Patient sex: M
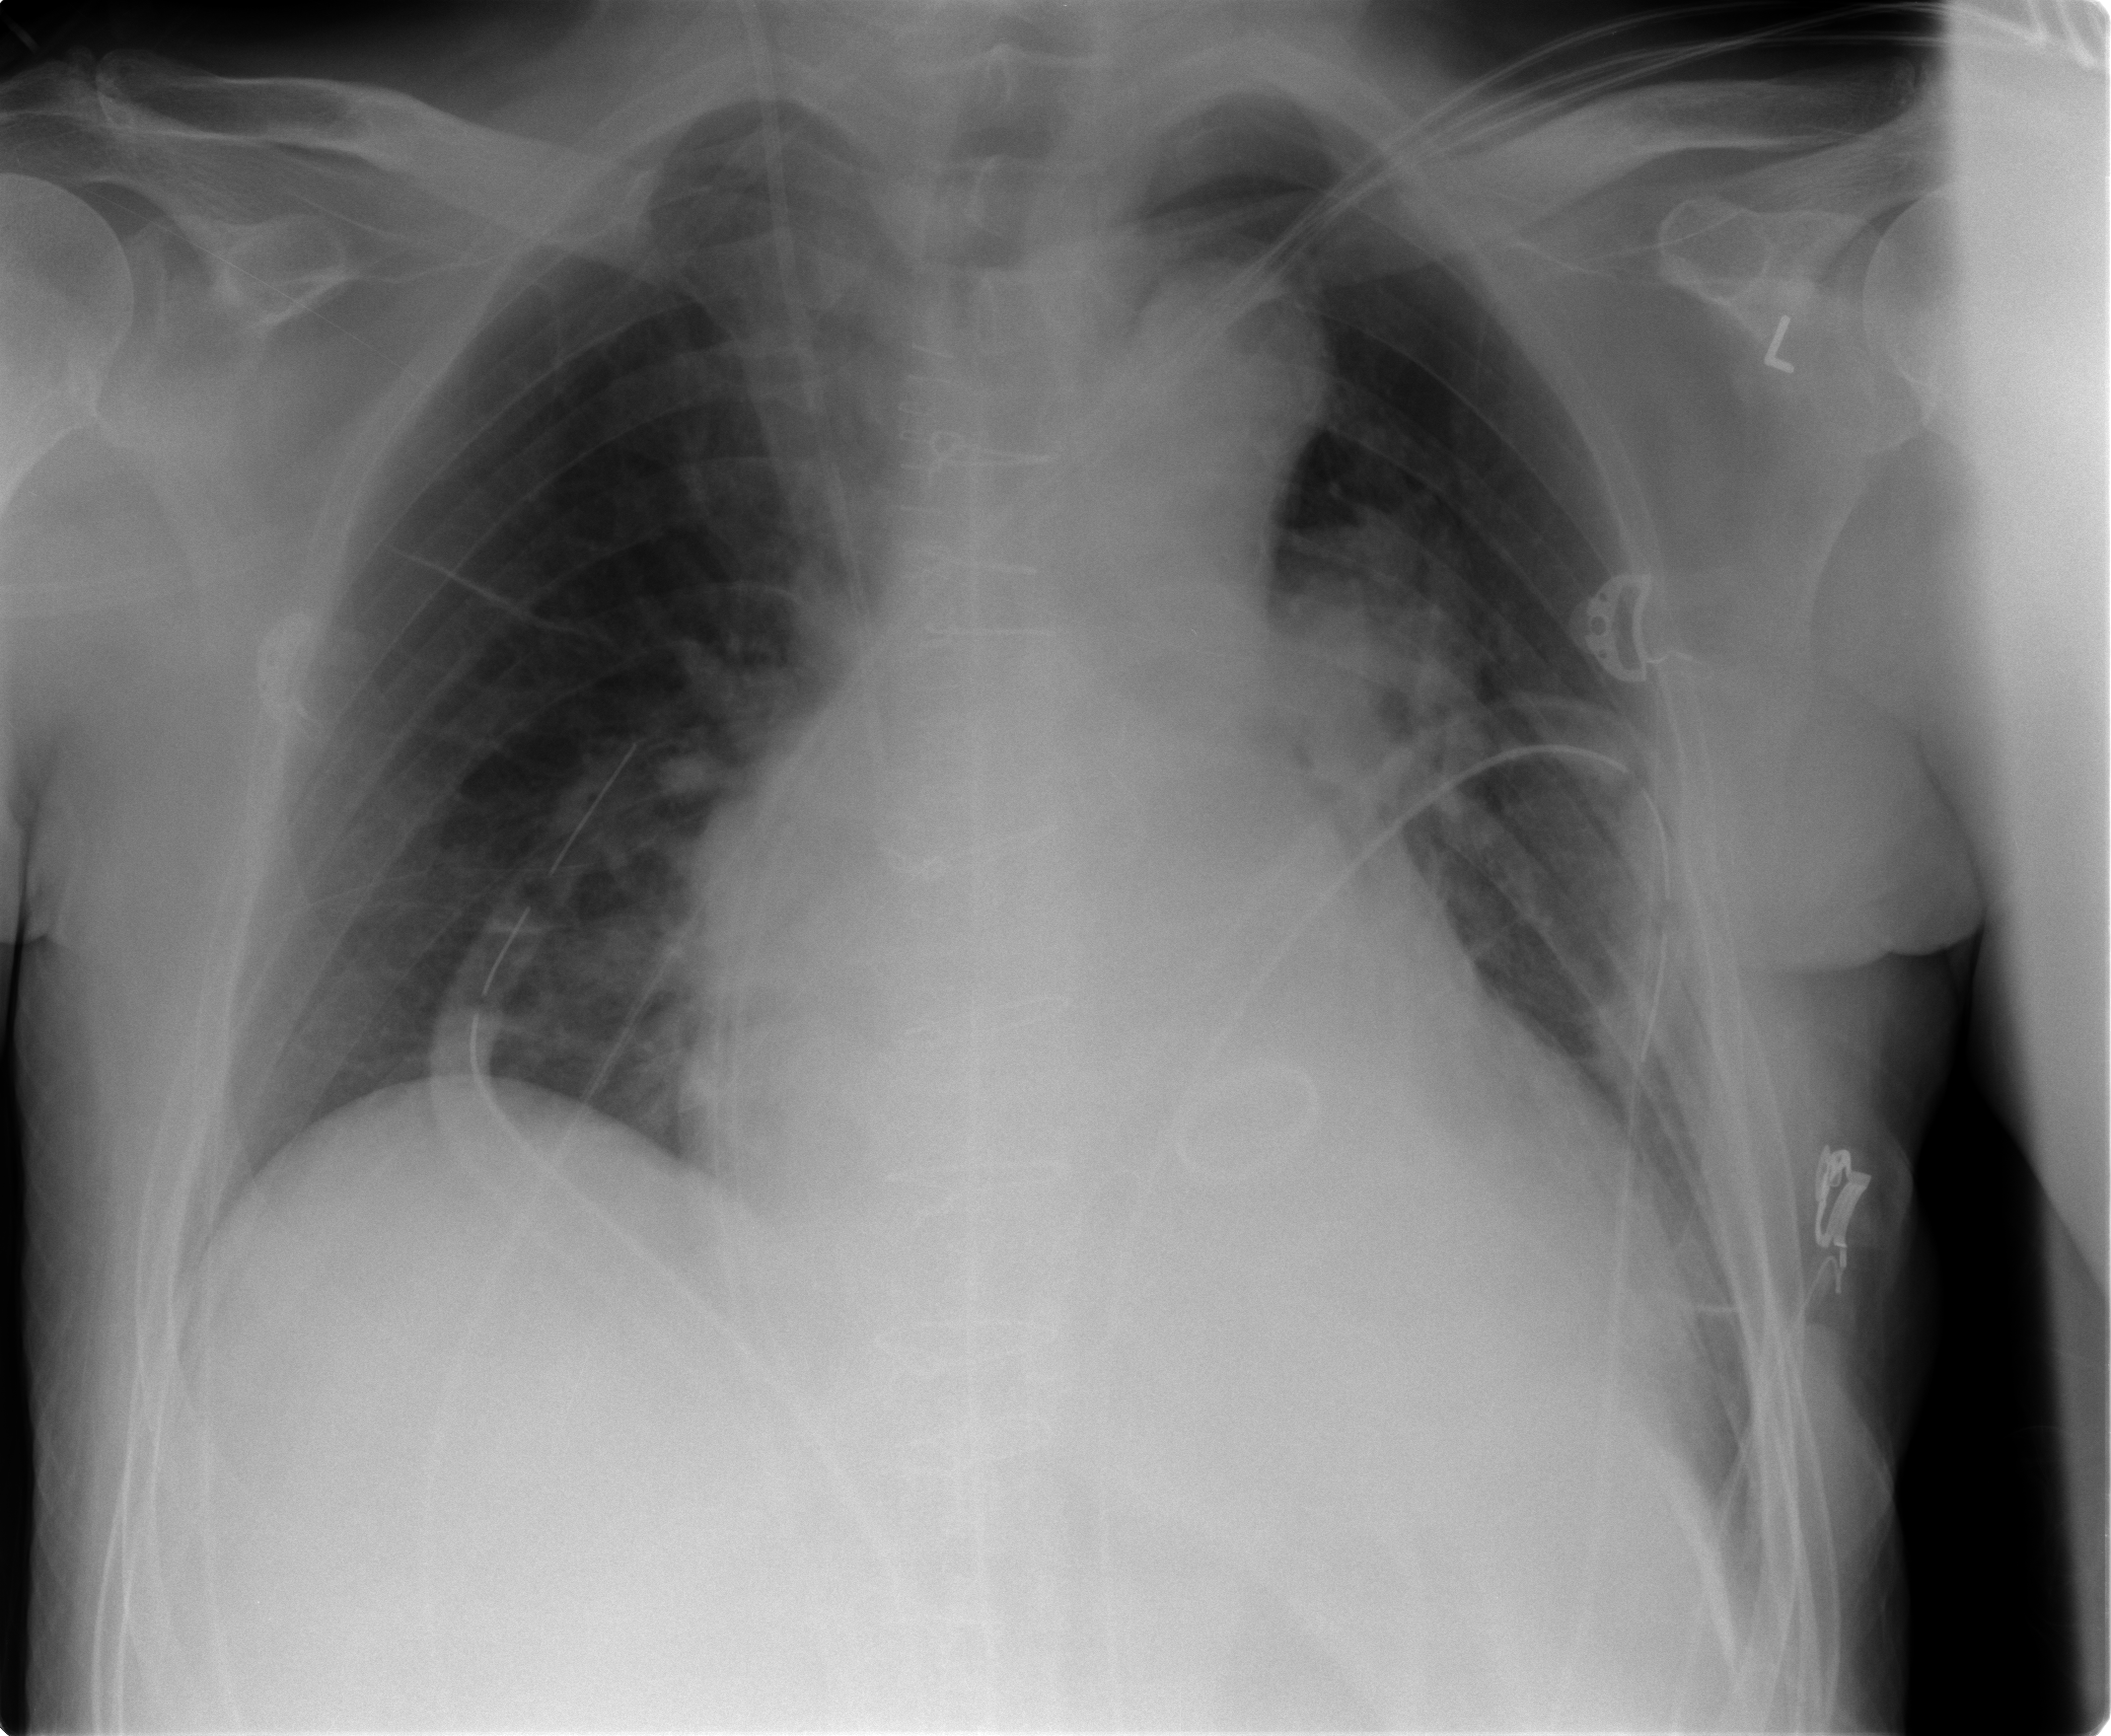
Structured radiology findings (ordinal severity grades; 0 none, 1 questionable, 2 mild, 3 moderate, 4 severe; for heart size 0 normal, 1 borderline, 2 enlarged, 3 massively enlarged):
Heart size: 2
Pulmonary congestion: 1
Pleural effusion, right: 0
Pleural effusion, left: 2
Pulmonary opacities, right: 0
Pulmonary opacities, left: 0
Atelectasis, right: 0
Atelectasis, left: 2